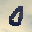
Label: 0